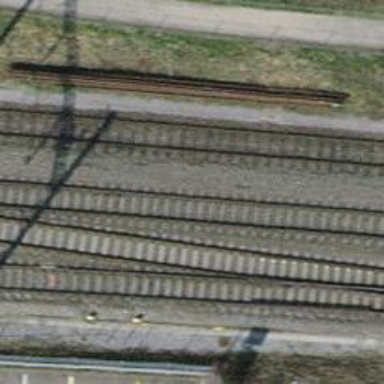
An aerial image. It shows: Railway track with electrified contact lines. This is siding track.